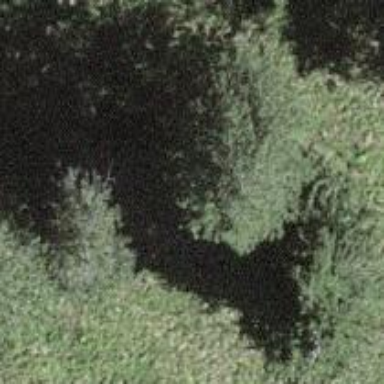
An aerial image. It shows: Single tag "natural: tree."